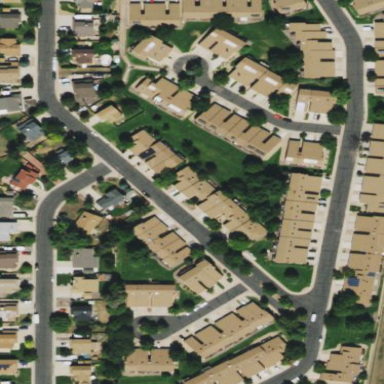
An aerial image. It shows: Condominium in residential area.